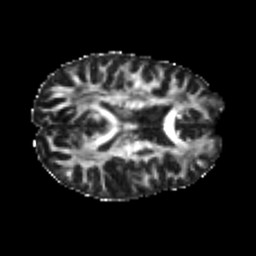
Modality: FA
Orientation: axial
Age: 24
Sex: male
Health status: healthy
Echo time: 0.074 s